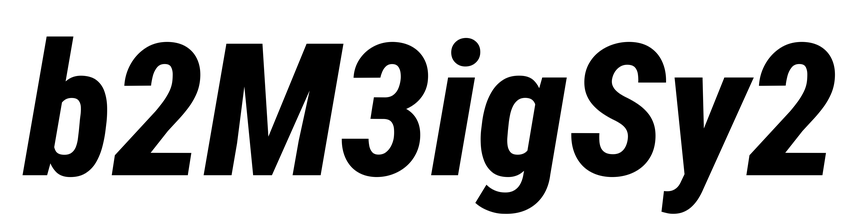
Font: Roboto-Italic_Condensed_ExtraBold_Italic